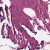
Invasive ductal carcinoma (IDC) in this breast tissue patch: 0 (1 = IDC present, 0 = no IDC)